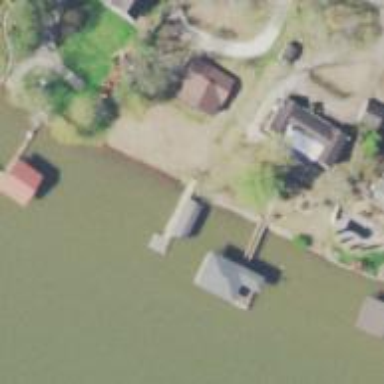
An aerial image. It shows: Dock located along the waterway.